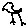
Label: bird